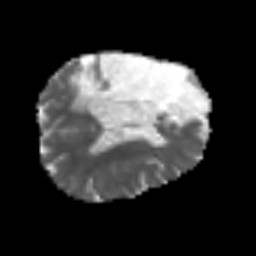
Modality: MD
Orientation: axial
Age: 64
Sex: male
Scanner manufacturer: siemens
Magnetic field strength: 3 T
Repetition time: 3.2 s
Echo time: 0.081 s